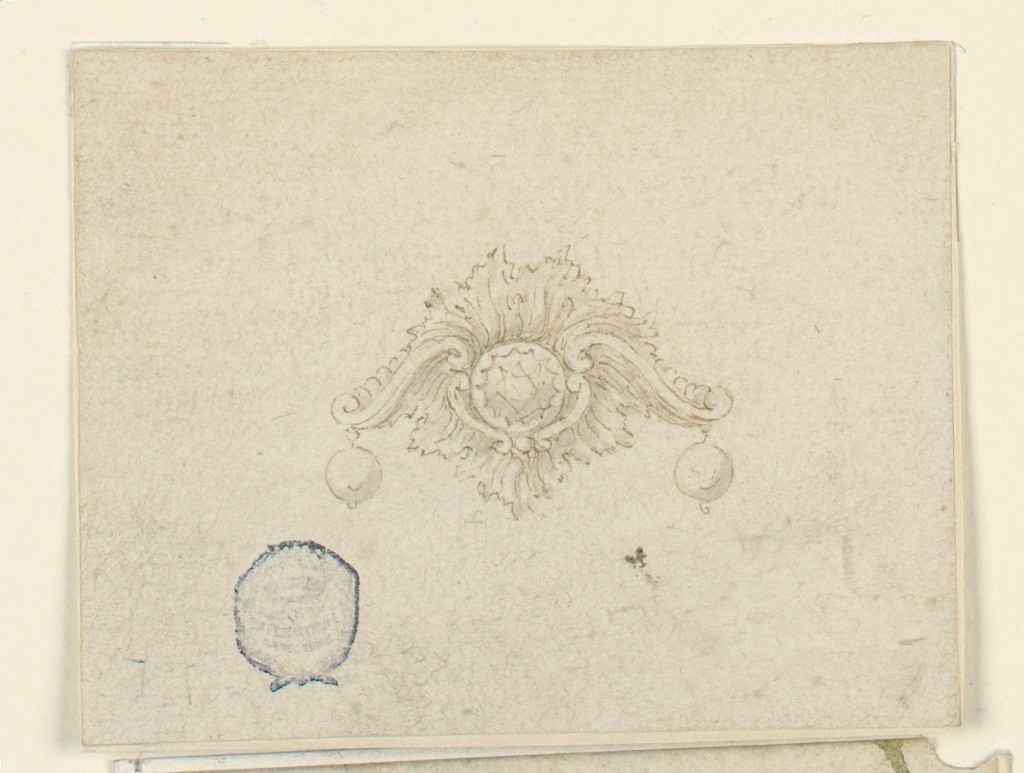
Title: Design for Brooch with Leaves and Volutes
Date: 16th century
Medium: Pen and ink, brush and watercolor, sepia on paper
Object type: Drawing
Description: Leaves and four volutes are forming an escutcheon with a central big and two smaller pending round diamonds.